Question: Would appreciate any thoughts on how to make my code or binwidth behave. My dataset contains timestamped data points collected every few hours "4", and daily "24". I am trying to plot the 4 hour stacked histograms on the left and the 24 hour stacked histograms on the right. Therefore, I want the binwidth on the right to be 6x wider than the left binwidth. But everything I've tried with binwidth has not worked. The x axis data, data3$dts appears to be continuous and not discrete but maybe I'm not doing that right.
Important note about the data: Data that gets graphed on the right side, the hours=24 data, has a dts value that is always an integer. Data on the left, the hours=4 data, has non-integer dts values.
'''
"dts" "Yes" "No" "Maybe" "hours" "days"
"258" 15627.668 8 0 1 4 "7 Days"
"259" 15627.832 13 11 18 4 "7 Days"
"260" 15628 34 47 89 4 "7 Days"
"261" 15628 37 47 90 24 "7 Days"
"262" 15628.168 3 0 1 4 "7 Days"
"40" 15571 345 419 674 24 "90 Days"
"41" 15571.5 91 145 130 4 "90 Days"
"42" 15571.668 158 149 284 4 "90 Days"
"43" 15571.832 96 125 260 4 "90 Days"
"44" 15572 55 33 137 4 "90 Days"
"45" 15572 1050 <PHONE> 24 "90 Days"
'''
Code with data pulled from pastebin:
'''
library (ggplot2)
library (scales)
library(grid)
library(gridExtra)
color3 <- c("mediumspringgreen","red","grey44")
titles.days <- c( "7 Days", "90 Days")
names.facetby <- c ("dts", "hours", "days")
data3 <- read.table ("http://pastebin.com/download.php?i=wUQQUXP4", header=TRUE)
data3.melt <- melt (data3 , id = names.facetby )
data3.melt$days <- factor (data3.melt$days, levels = titles.days) # put the factor in the right order, so the graphs are in the right order
a <- ggplot ( data3.melt
, aes ( x = dts #as.Date( dts , date1970)
, y = value
, fill = variable)) +
opts (axis.text.x=theme_text(angle=0, hjust=1)) +
scale_fill_manual(values = color3) +
scale_x_date(labels = date_format("%m/%d
%a") ) +
geom_histogram (stat = "identity", position = "stack", binwidth=6.2) +
facet_wrap( days ~ hours, ncol=2, scales="free")
print(a)
'''
Current results, showing the right sided graphs with binwidth way too narrow:

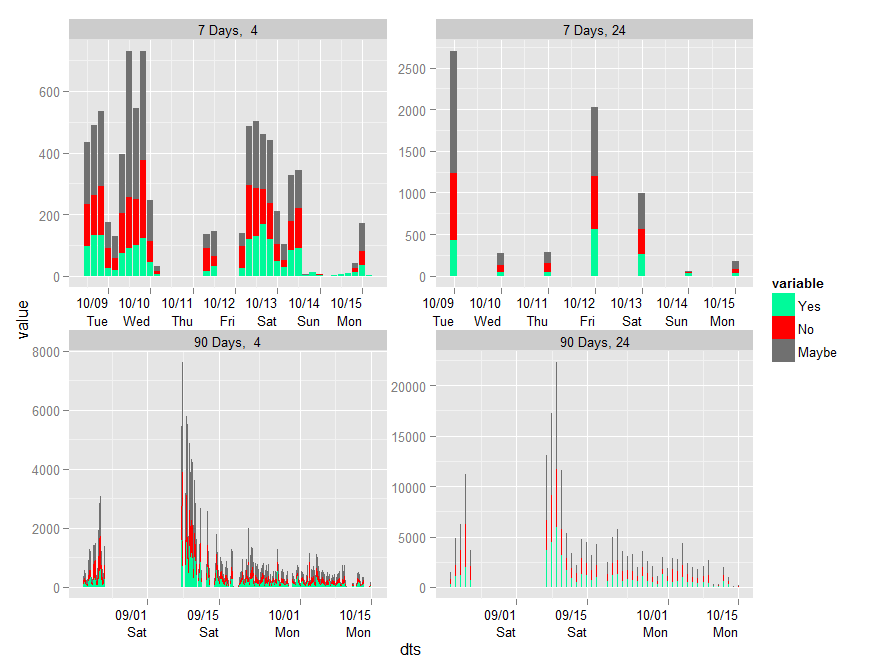
Answer: @justin's <URL> has the answer, which is to plot left and right graphs in different layers.
Updated code that plots correctly with 2 new geom_histogram lines inside the ggplot:
library (ggplot2)
library (scales)
library(grid)
library(gridExtra)
'''
color3 <- c("mediumspringgreen","red","grey44")
titles.days <- c( "7 Days", "90 Days")
names.facetby <- c ("dts", "hours", "days")
data3 <- read.table ("http://pastebin.com/download.php?i=wUQQUXP4", header=TRUE)
data3.melt <- melt (data3 , id = names.facetby )
data3.melt$days <- factor (data3.melt$days, levels = titles.days) # put the factor in the right order, so the graphs are in the right order
a <- ggplot ( data3.melt
, aes ( x = dts #as.Date( dts , date1970)
, y = value
, fill = variable)) +
opts (axis.text.x=theme_text(angle=0, hjust=1)) +
scale_fill_manual(values = color3) +
scale_x_date(labels = date_format("%m/%d
%a") ) +
# bad idea, good ideas follow geom_histogram (stat = "identity", position = "stack", binwidth=6.2) + #, breaks = breaks.x
geom_histogram (data = subset(data3.melt, hours == 4), stat = "identity", position = "stack", binwidth=0.3) + #, breaks = breaks.x
geom_histogram (data = subset(data3.melt, hours == 24), stat = "identity", position = "stack", binwidth=0.9) + #, breaks = breaks.x
facet_wrap( days ~ hours, ncol=2, scales="free")
print(a) # plot the thing
'''
Corrected graph: